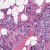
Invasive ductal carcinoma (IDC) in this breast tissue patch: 1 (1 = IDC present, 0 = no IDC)